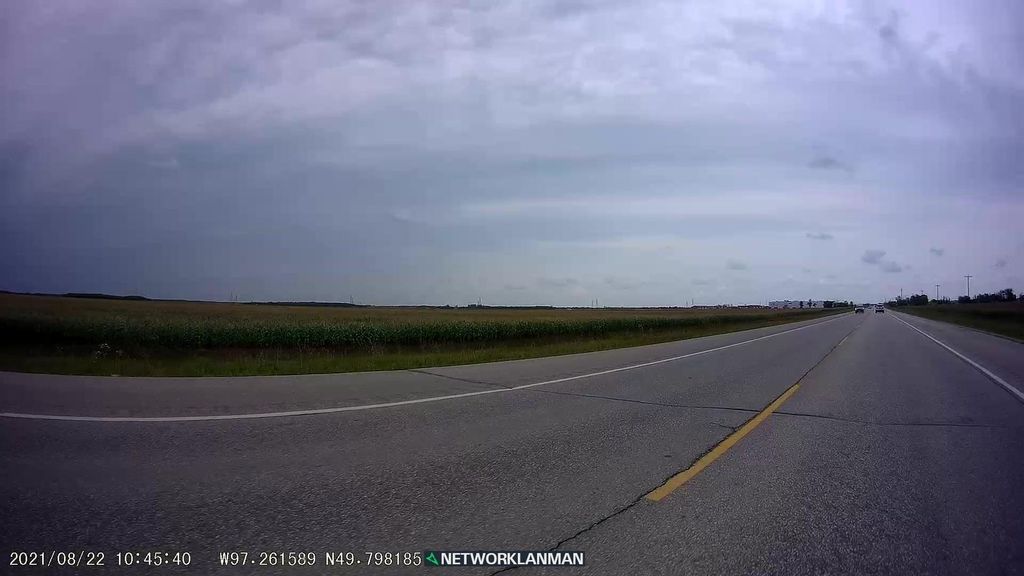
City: winnipeg